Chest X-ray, PA view. Patient: 64 years old, sex M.
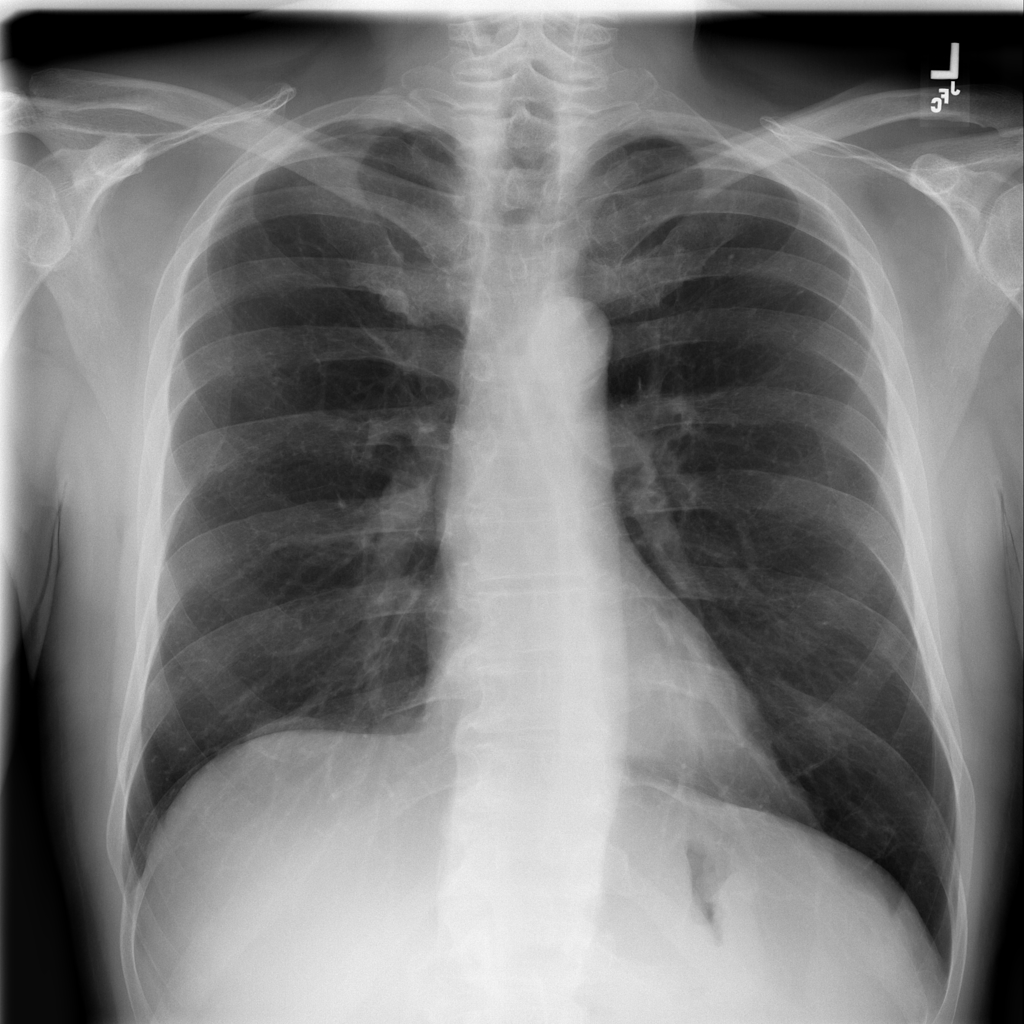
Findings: No Finding